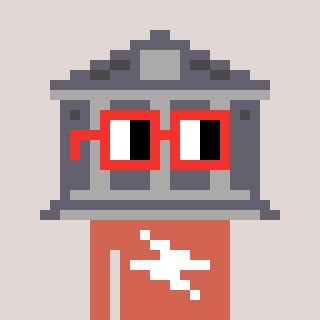
a pixel art character with square red glasses, a bank-shaped head and a peachy-colored body on a warm background